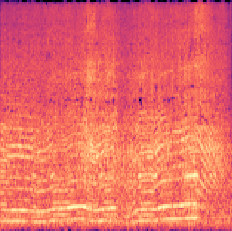
Sound class: Chainsaw